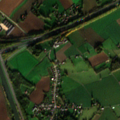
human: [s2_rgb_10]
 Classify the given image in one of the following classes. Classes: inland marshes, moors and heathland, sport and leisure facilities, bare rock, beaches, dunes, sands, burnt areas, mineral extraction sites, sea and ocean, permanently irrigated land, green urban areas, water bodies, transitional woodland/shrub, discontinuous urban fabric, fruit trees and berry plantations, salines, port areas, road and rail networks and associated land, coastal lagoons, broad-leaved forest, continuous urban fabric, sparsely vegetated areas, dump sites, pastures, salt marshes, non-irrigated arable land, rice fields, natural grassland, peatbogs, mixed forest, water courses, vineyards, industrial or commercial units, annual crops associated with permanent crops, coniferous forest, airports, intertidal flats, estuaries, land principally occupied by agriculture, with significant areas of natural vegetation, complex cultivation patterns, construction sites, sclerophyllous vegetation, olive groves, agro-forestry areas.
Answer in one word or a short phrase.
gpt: discontinuous urban fabric, road and rail networks and associated land, non-irrigated arable land, pastures, complex cultivation patterns